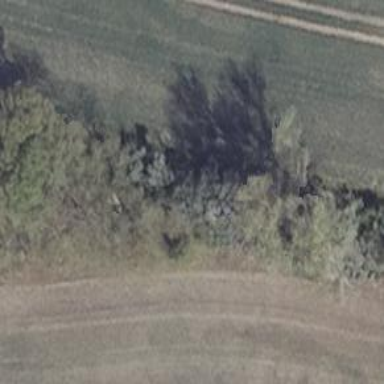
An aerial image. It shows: Row of deciduous broadleaved trees.